Question: The figure describes the ball exchange problem. The white ball can exchange positions with the adjacent colored balls in the 4-neighborhood. The target state is that all balls are arranged in the order of red, blue, green, yellow and purple from the upper left corner in the order of rows first and columns. How many exchanges are needed?
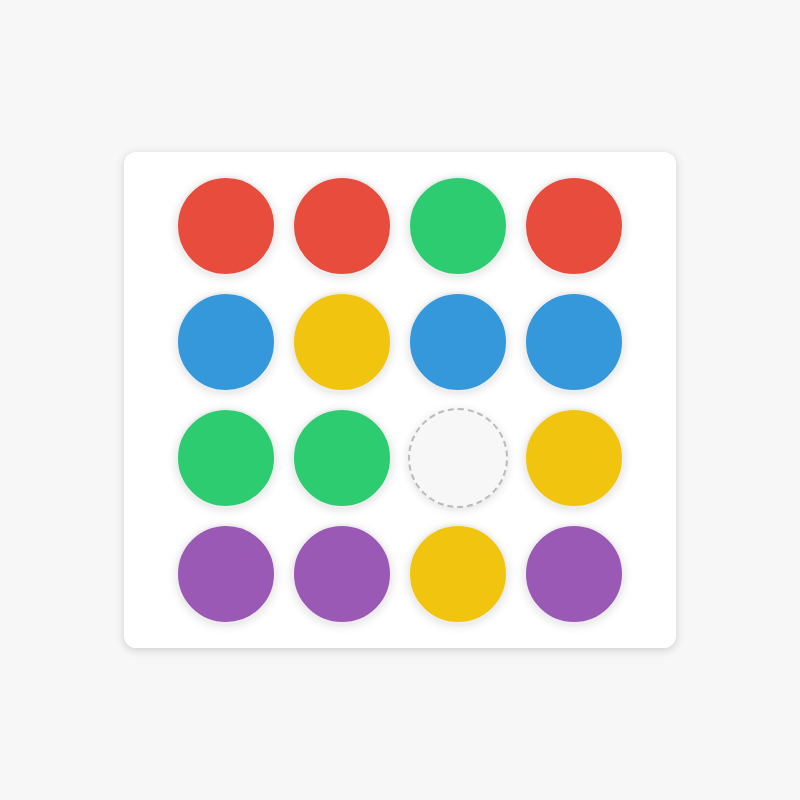
Answer: 14